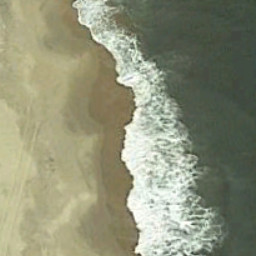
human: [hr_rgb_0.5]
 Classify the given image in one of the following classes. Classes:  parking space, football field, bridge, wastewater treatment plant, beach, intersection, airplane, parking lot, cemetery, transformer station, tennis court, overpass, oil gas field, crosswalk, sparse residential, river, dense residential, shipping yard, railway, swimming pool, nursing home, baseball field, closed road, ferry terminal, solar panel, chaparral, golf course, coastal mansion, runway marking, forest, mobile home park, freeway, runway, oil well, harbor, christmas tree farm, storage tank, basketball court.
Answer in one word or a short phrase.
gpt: beach